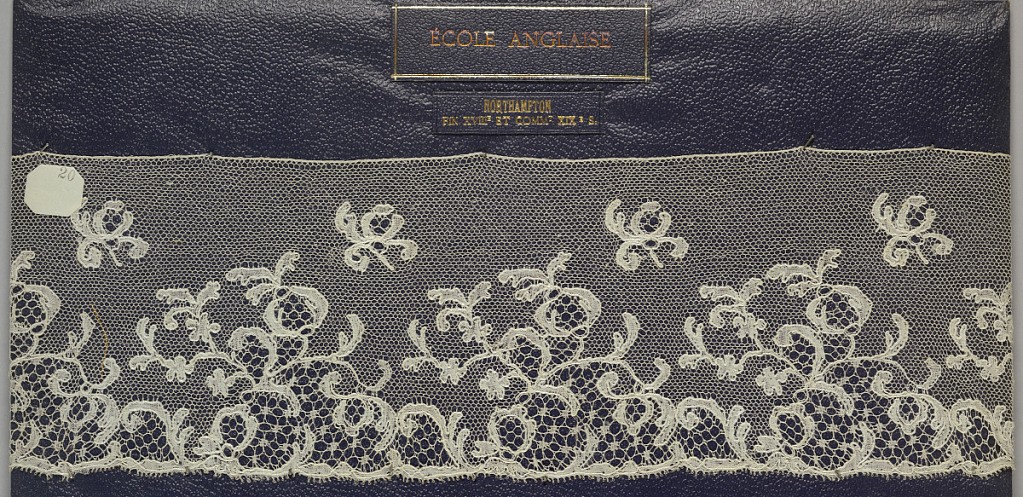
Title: Edging
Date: late 18th century
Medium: Technique: bobbin lace
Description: Edge of bobbin lace, elaborate plant scrolls; late 18th century Buckinghamshire.